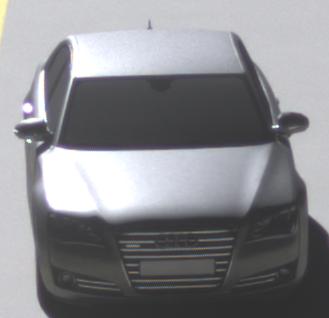
Make: Audi
Model: A8 D4
Model produced from: 2009
Model produced until: 2017
Doors: 4
Color: gray
Road condition: dry road
Daytime: morning or afternoon
Contrast: high contrast